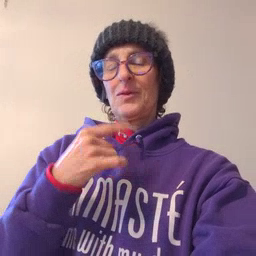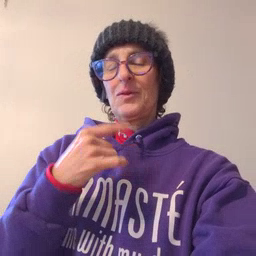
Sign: same